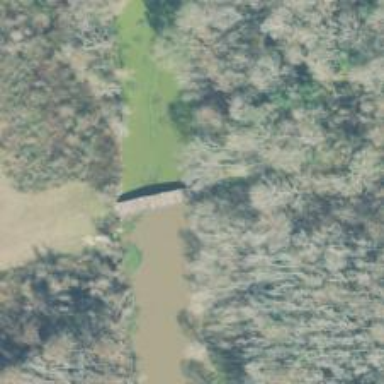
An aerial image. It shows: Covered bridge over track.